Field crop: tomato
Growth stage: 1
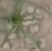
Species: cyperus